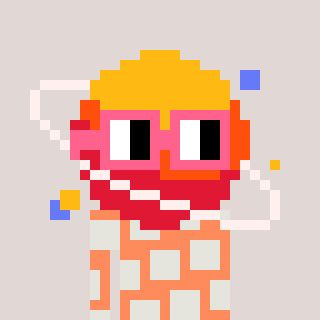
a pixel art character with square pink glasses, a saturn-shaped head and a peachy-colored body on a warm background